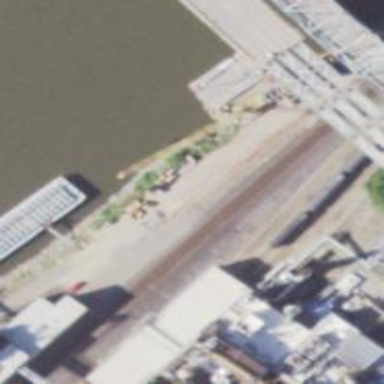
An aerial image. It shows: Rail spur service.